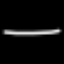
Label: line